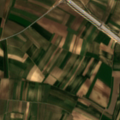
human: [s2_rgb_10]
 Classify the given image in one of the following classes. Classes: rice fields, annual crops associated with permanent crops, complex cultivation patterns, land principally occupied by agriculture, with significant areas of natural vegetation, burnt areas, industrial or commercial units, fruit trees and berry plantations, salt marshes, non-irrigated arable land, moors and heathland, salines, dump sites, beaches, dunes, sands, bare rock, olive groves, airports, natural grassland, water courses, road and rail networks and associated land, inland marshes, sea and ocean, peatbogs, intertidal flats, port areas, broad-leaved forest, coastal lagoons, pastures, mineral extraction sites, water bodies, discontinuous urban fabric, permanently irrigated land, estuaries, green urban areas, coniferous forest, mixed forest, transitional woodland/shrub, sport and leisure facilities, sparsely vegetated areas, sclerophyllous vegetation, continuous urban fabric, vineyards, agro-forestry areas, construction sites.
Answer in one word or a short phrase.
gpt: construction sites, non-irrigated arable land, vineyards, complex cultivation patterns